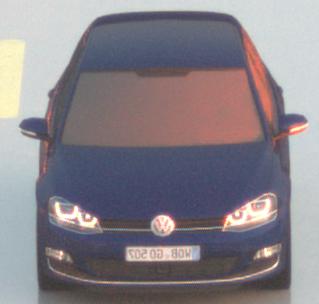
Make: VW
Model: Golf 1.2 TSI BMT
Detailed model: Golf (VII)
Model produced from: 2012/11
Model produced until: 2014/05
Doors: 3
Color: blue
Road condition: wet road
Daytime: sunrise or sunset
Contrast: medium contrast